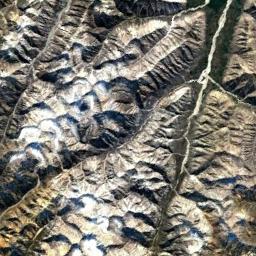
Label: snowberg